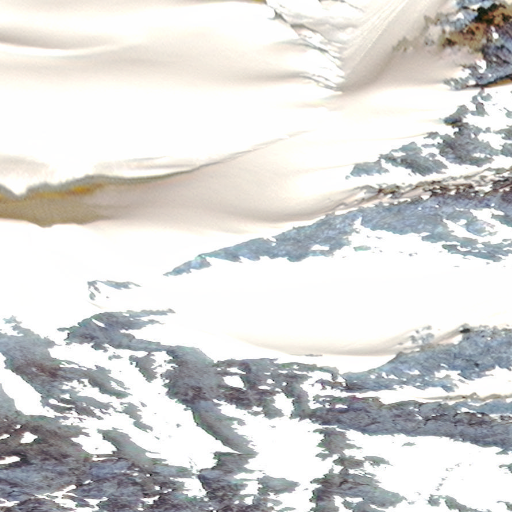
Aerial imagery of mountain in Alaska named Hanagita Peak containing only unknown